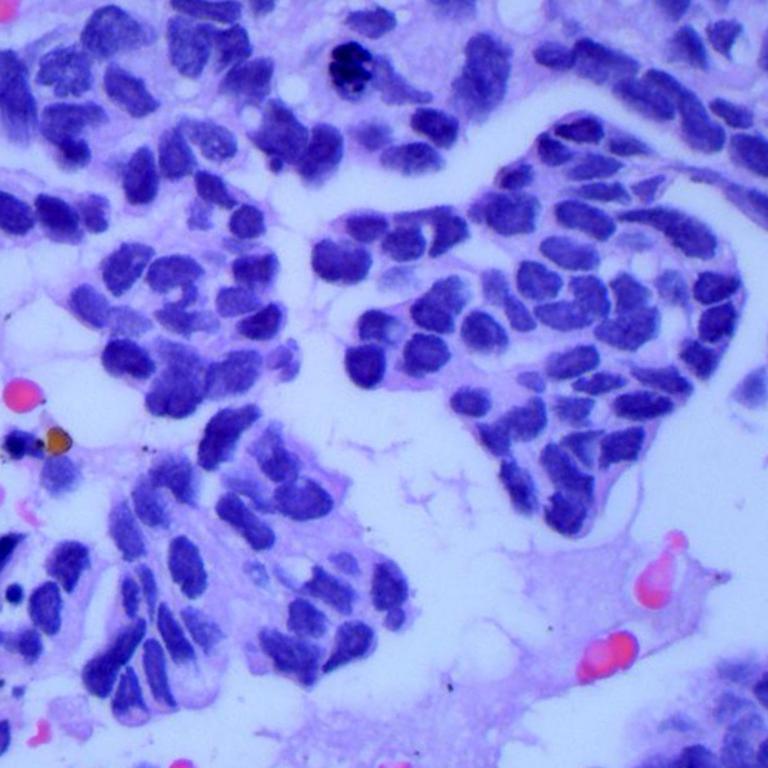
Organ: lung
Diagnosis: adenocarcinomas